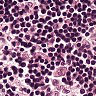
Metastatic tissue present: no